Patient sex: M
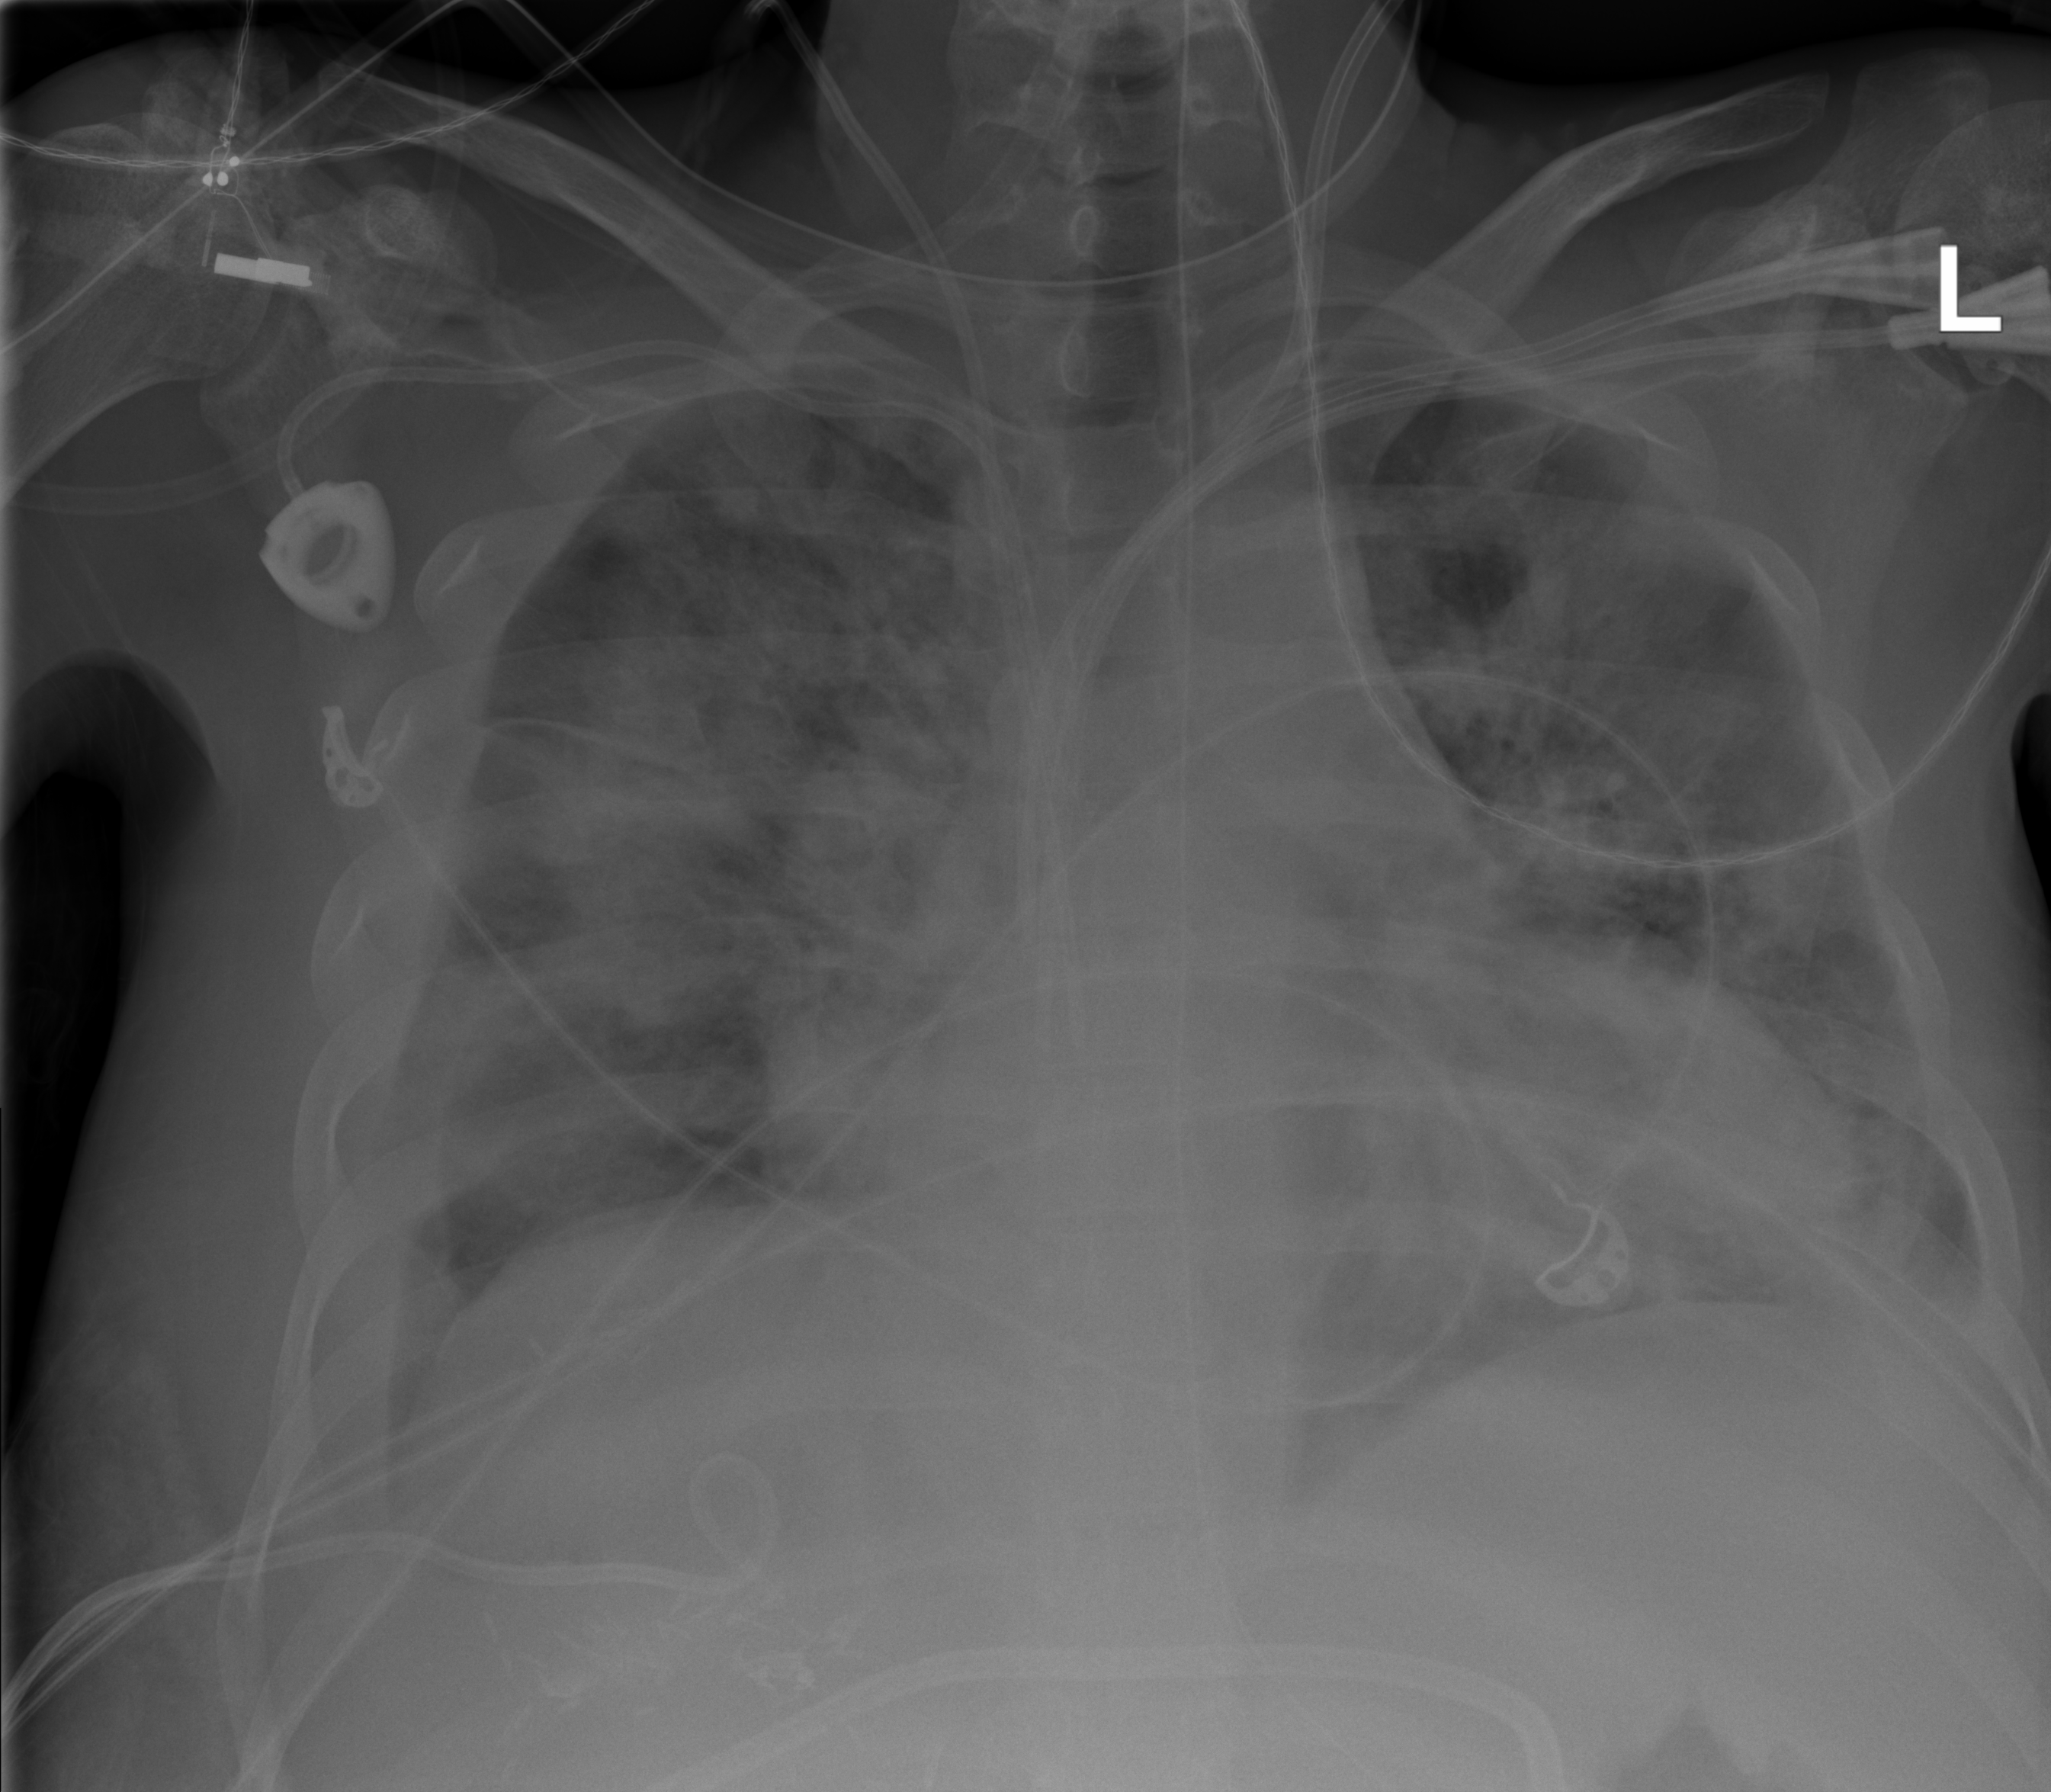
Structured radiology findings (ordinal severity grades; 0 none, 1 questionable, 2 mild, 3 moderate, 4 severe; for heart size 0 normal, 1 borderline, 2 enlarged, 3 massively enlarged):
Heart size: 2
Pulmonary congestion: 3
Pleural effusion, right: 3
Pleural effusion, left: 2
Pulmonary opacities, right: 3
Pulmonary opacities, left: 3
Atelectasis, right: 3
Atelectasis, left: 3